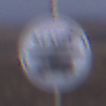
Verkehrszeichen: EndeMautpflicht
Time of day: SunriseSunset
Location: Outdoor (Nature)
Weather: Clear
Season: NotSpecified
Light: Natural